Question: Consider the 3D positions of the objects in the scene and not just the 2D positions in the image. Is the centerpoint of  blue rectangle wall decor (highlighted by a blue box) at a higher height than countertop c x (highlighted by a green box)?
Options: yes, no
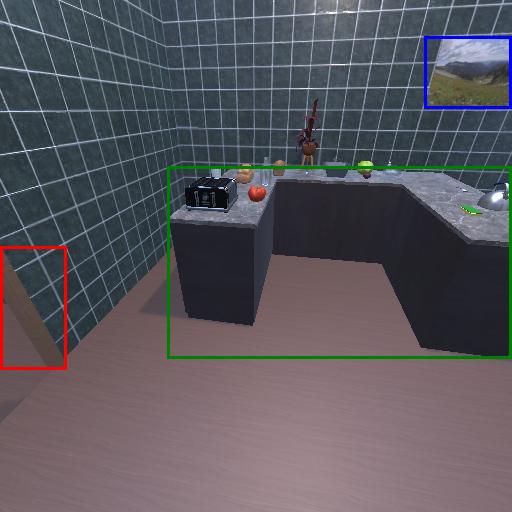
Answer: yes